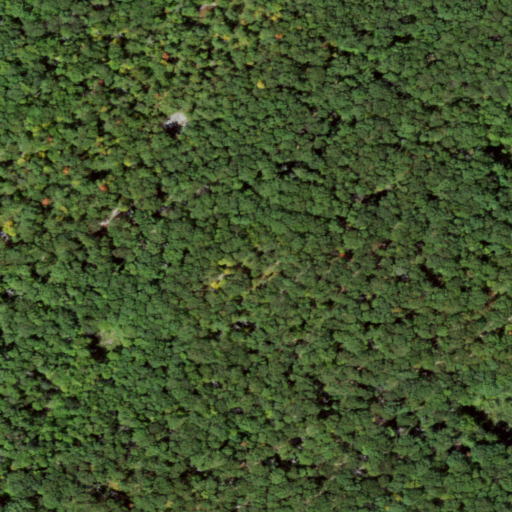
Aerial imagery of mountain in New York named Tuxedo Rock containing deciduous forest, open development, mixed forest, and woody wetlands